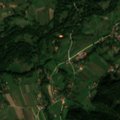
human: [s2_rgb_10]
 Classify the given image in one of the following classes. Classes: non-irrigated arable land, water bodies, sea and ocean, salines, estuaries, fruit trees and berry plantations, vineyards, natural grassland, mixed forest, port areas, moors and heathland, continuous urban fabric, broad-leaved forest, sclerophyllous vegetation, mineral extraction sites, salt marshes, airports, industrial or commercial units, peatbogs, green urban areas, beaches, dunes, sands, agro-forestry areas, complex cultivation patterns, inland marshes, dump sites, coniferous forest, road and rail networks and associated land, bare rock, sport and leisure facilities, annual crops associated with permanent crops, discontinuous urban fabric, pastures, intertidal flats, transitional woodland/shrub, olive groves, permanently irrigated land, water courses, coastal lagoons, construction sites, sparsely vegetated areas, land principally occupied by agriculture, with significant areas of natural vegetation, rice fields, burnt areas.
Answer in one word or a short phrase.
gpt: complex cultivation patterns, land principally occupied by agriculture, with significant areas of natural vegetation, broad-leaved forest